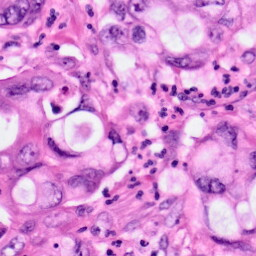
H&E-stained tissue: Pancreatic